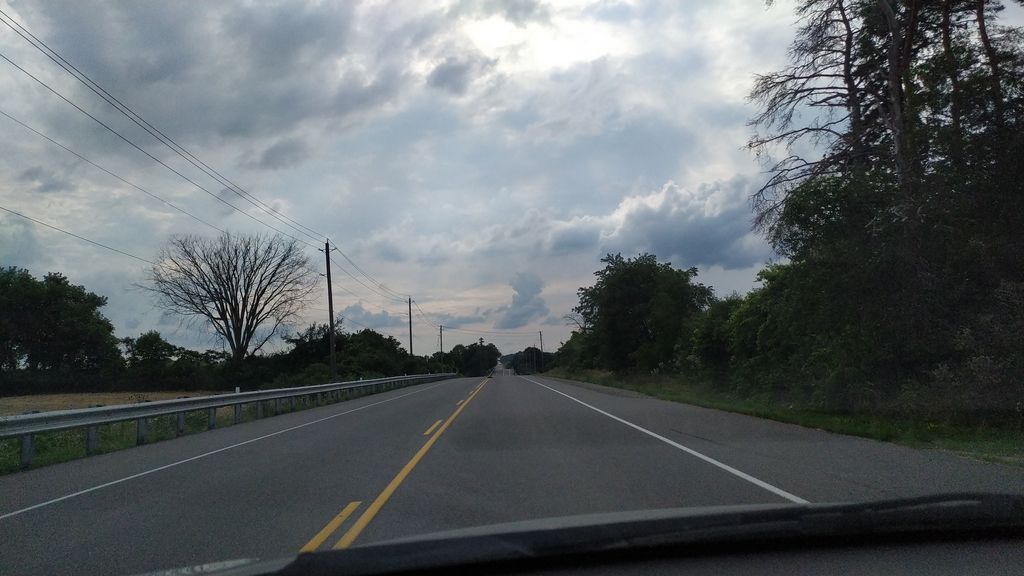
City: kitchener-waterloo